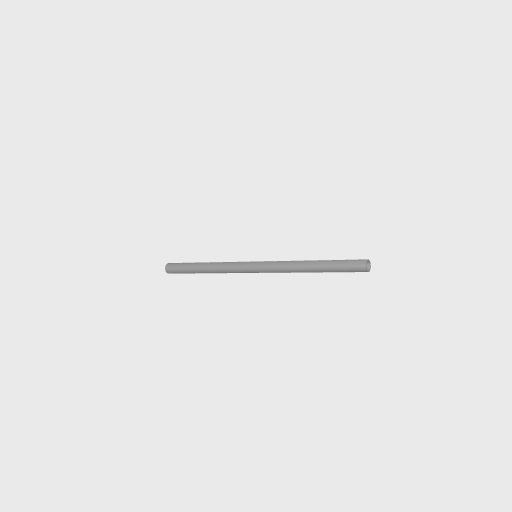
Part: AluminumTube8ID10OD200